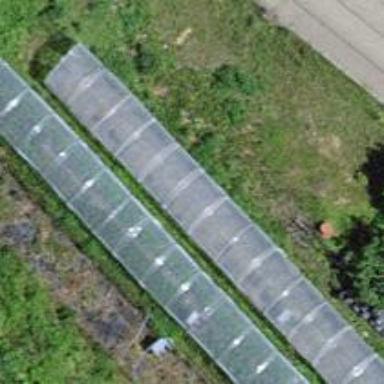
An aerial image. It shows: Greenhouse.